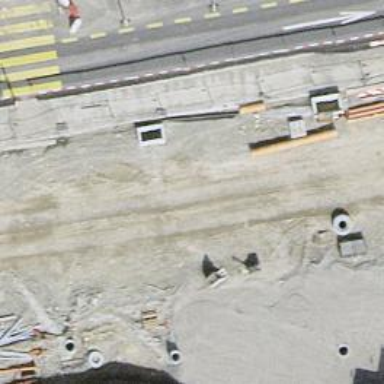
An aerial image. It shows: Tram crossing on the railway.